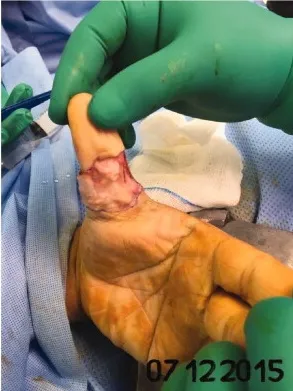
(A-D) A rectangular radially incision was made over the left thumb and the mass was excised completely.
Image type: medical_photograph (other_medical_photograph)